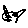
Label: cat